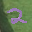
Label: 2